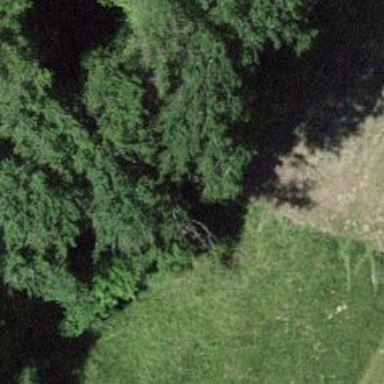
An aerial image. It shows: Bench.